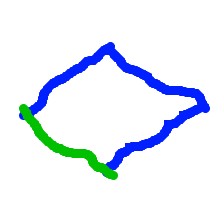
Shape: rhombus